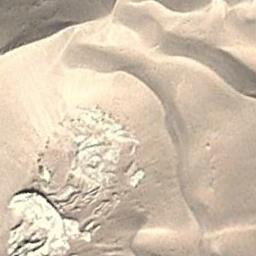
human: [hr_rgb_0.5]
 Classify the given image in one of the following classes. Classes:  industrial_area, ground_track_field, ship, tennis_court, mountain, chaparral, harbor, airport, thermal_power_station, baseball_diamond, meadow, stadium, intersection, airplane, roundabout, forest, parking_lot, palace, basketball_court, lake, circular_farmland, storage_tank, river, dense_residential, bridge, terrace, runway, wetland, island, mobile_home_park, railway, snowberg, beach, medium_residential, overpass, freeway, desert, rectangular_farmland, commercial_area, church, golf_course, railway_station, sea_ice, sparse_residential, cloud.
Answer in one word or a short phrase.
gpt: desert